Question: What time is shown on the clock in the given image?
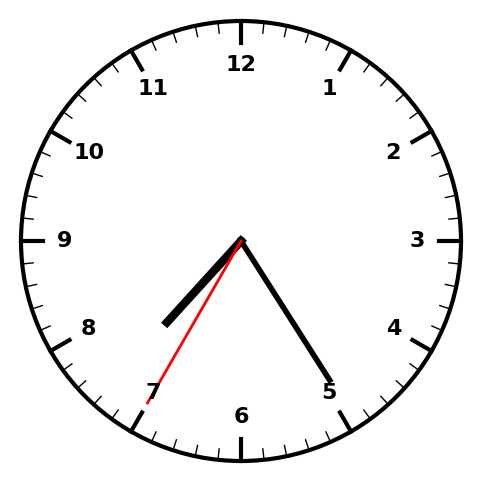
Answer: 07:24:35